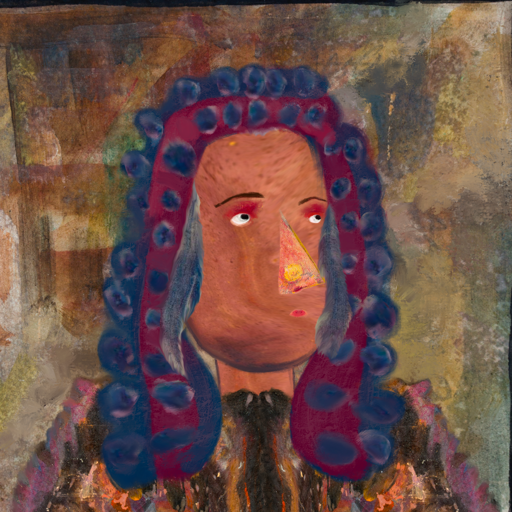
Background: Mosgoul, Head And Neck Side: Mother_And_Son_Mother, Face Side: Irani, Bust: Gypsy_Queen, Hair Side: Hill_Girl, Head Accessory: Blank, Second Necklace: Blank, Necklace: Blank, Baby: Blank